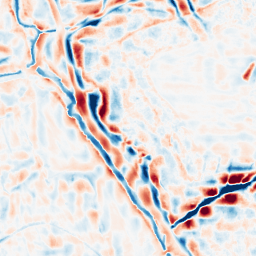
Category: wavelet
Decomposition family: wavelet_dwt
Decomposition parameters: wavelet: sym4
level: 4
Upsampling method: bilinear
Upsampling parameters: scale: 2
Upsampling scale: 2